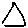
Label: triangle